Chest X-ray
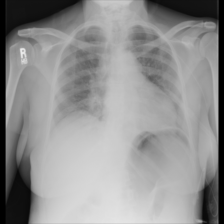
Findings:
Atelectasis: negative
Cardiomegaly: negative
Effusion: negative
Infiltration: negative
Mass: negative
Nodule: negative
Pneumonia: negative
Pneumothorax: negative
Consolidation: negative
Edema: negative
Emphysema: negative
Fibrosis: negative
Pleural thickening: negative
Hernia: negative